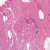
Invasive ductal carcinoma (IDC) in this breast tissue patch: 0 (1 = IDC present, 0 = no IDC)